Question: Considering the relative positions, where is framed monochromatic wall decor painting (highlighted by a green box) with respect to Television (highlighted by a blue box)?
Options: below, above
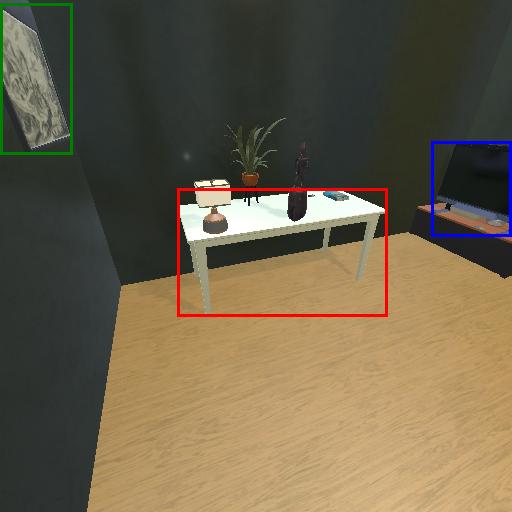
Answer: below